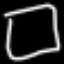
Label: square